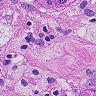
Metastatic tissue present: yes